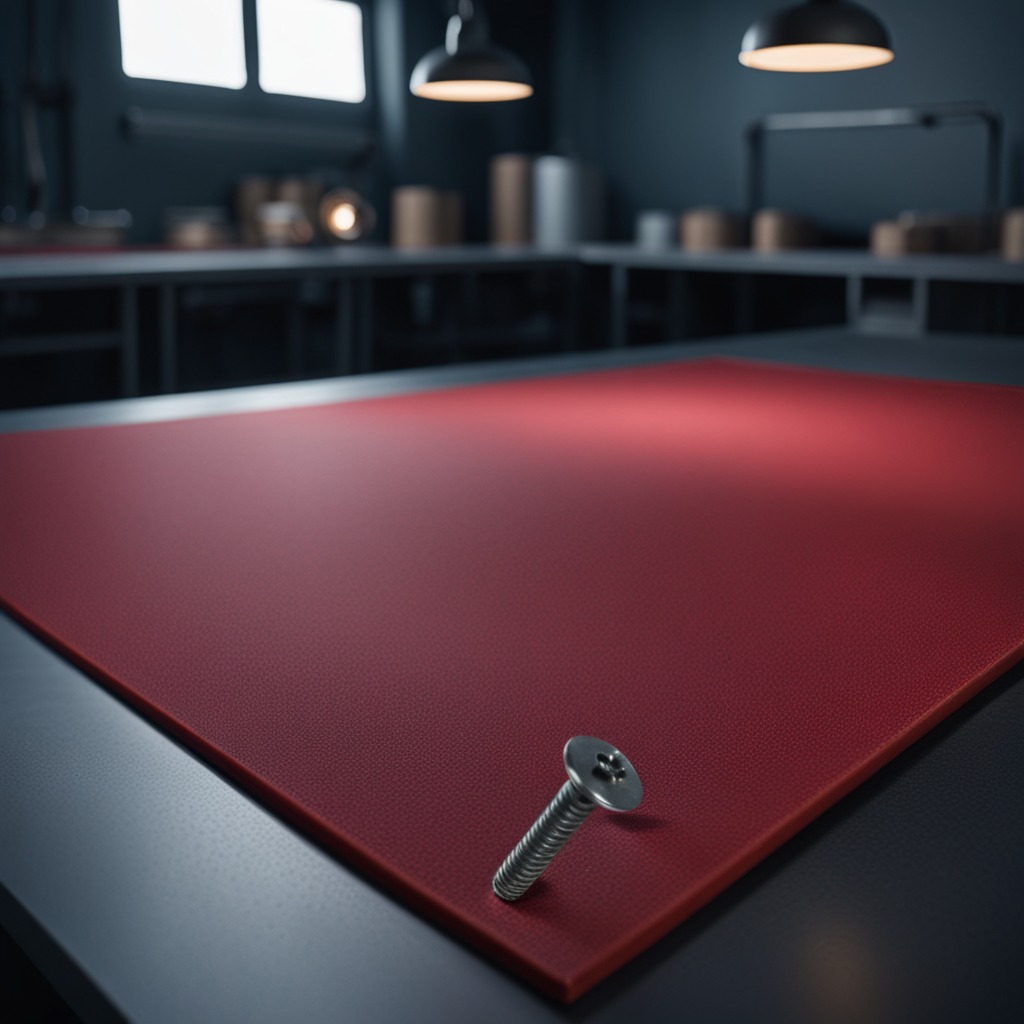
A metal screw lies on the granite tabletop.